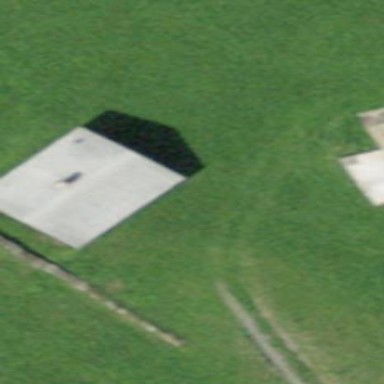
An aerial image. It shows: Cabin.